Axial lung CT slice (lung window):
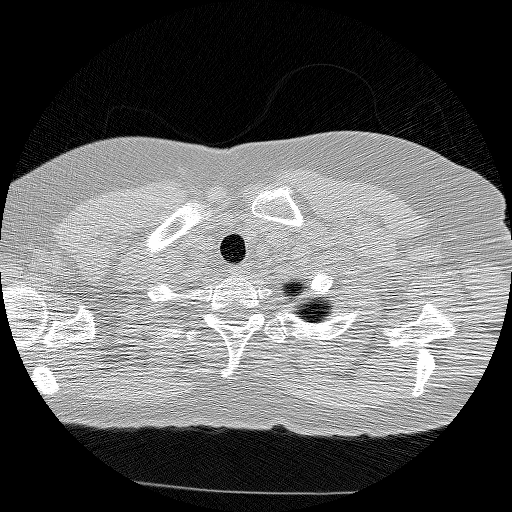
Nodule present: no